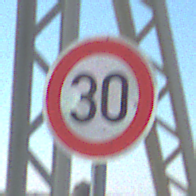
Verkehrszeichen: Geschwindigkeit30
Umgebung: Outdoor, Special
Tageszeit: MorningAfternoon
Wetter: Clear
Licht: Natural
Jahreszeit: NotSpecified
Kontrast: HighContrast